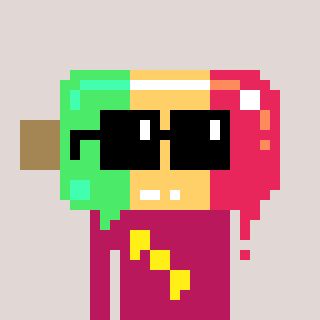
a pixel art character with square black sunglasses, a icepop-shaped head and a darkpink-colored body on a warm background